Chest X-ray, AP view. Patient: 57 years old, sex F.
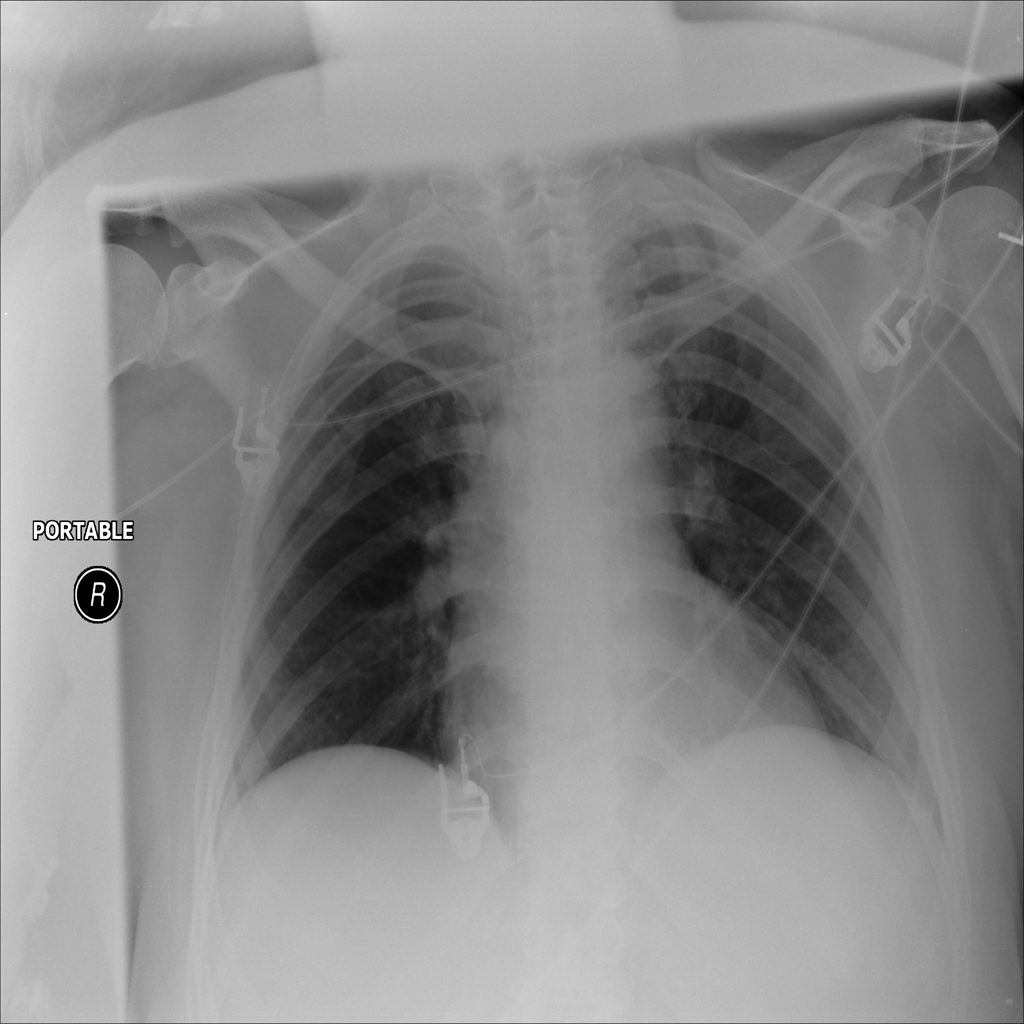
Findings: No Finding